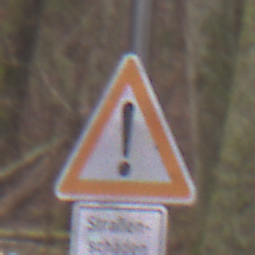
Verkehrszeichen: Gefahrenstelle
Zusatzzeichen unten: HinweiseAufGefahrenDurchVerbaleAngabe3
Umgebung: Outdoor, Nature
Tageszeit: Midday
Wetter: Overcast
Licht: Natural
Jahreszeit: Autumn
Kontrast: LowContrast